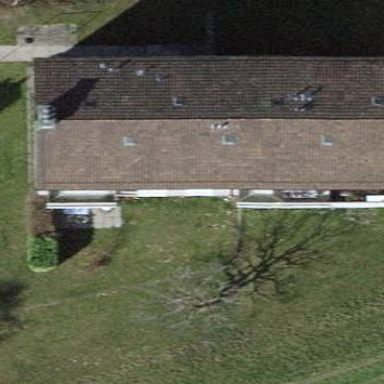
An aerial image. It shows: Pitched roof building.